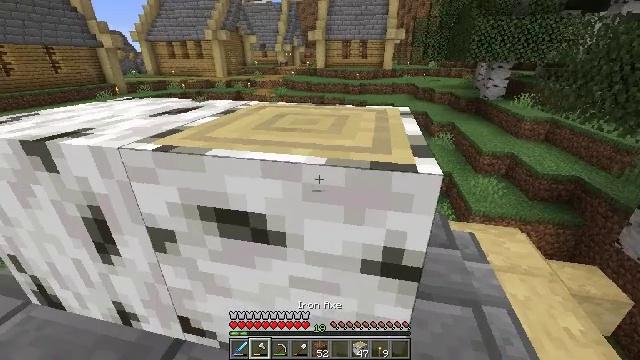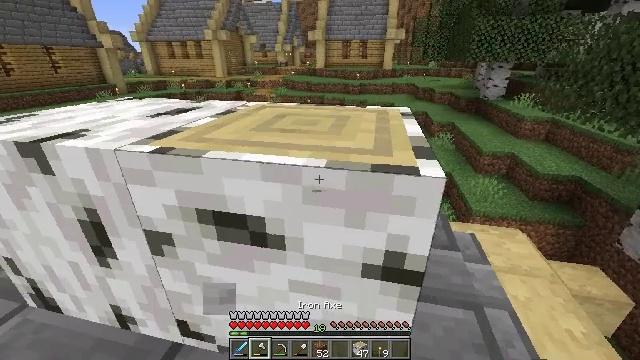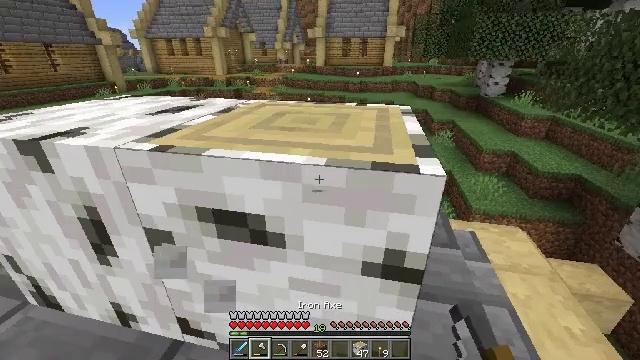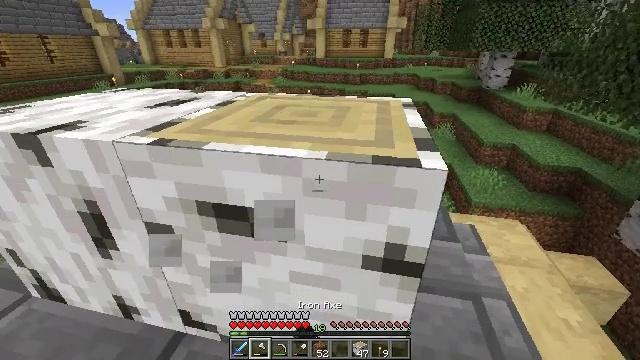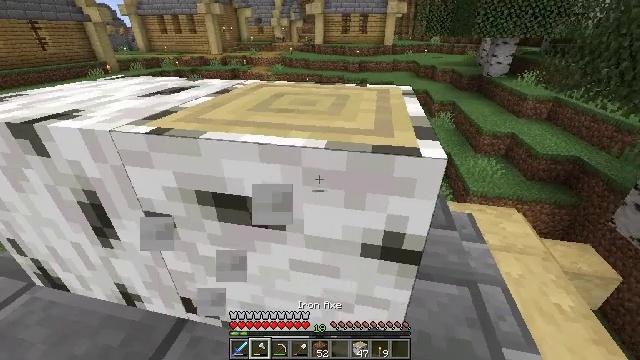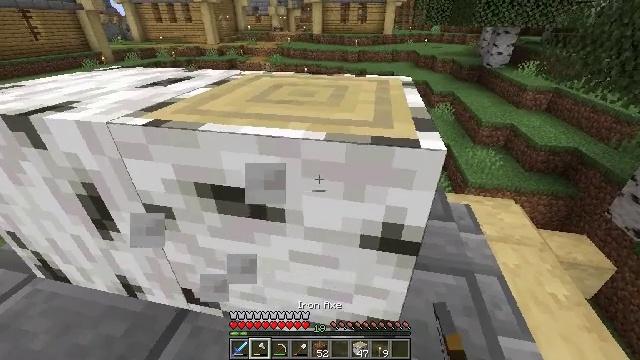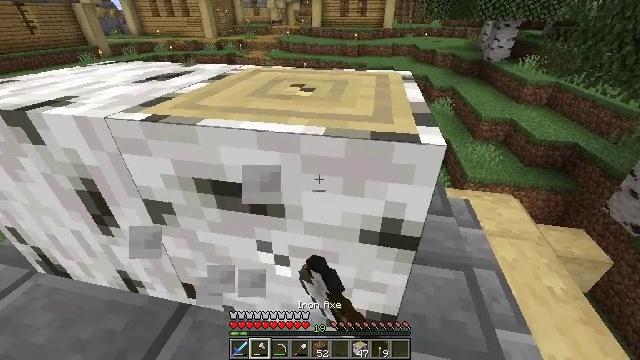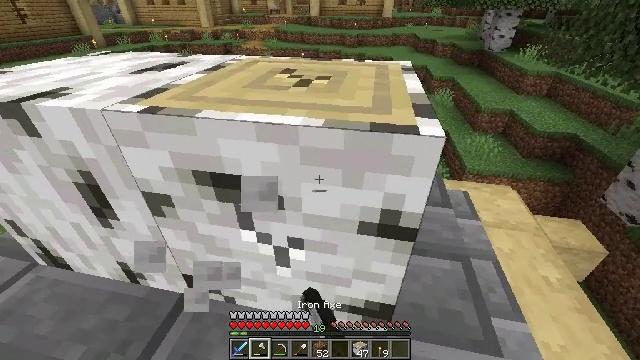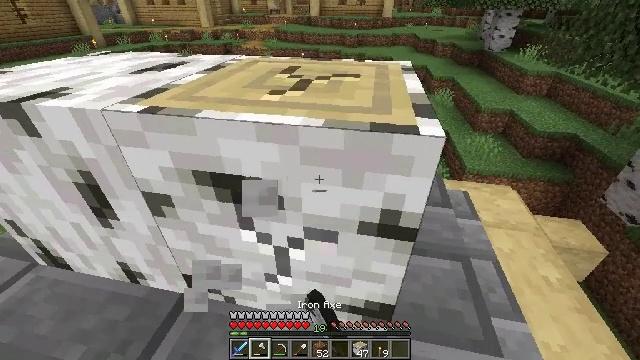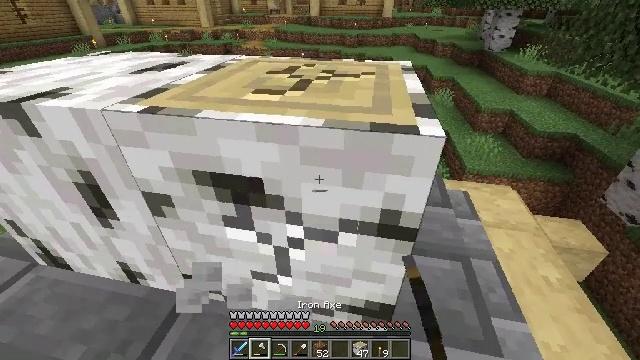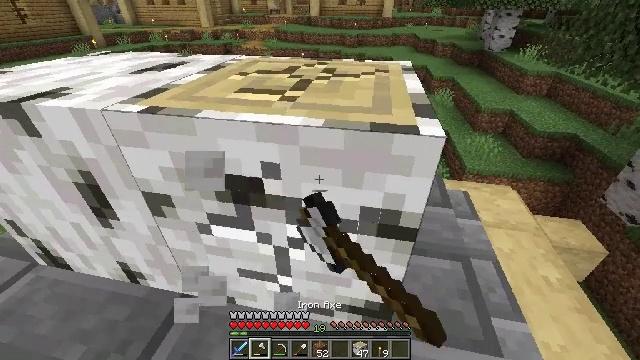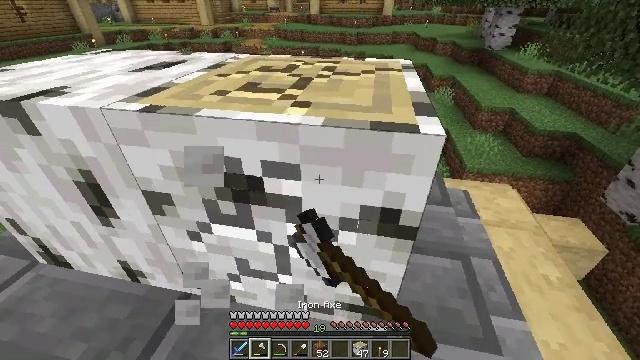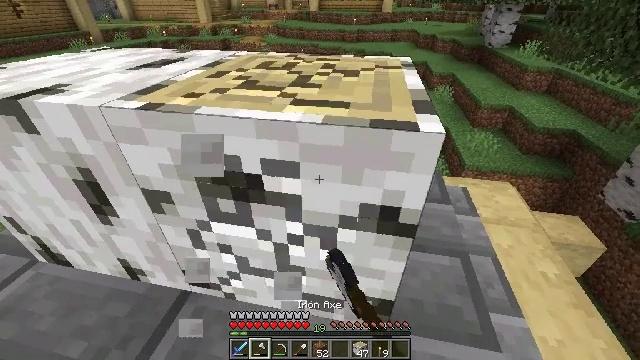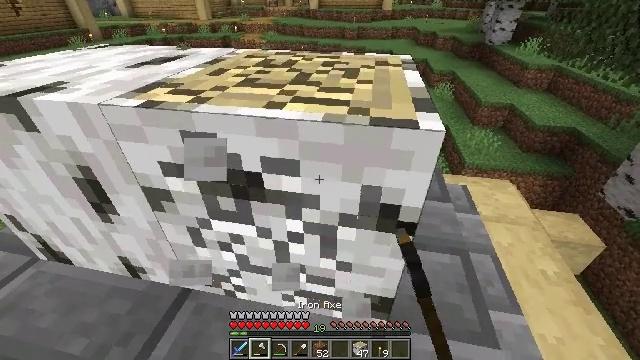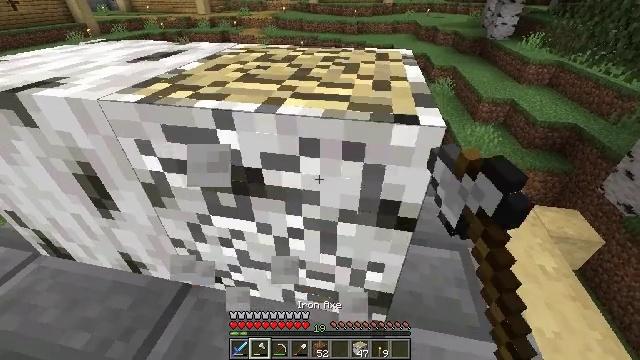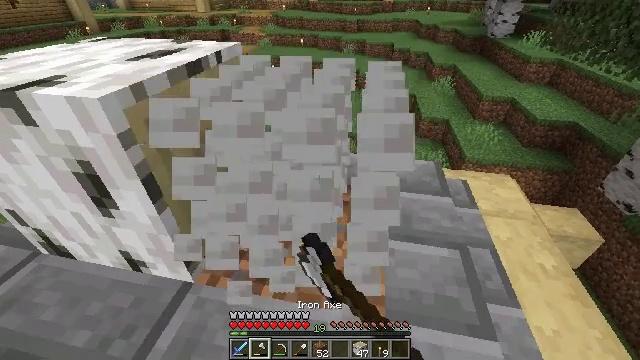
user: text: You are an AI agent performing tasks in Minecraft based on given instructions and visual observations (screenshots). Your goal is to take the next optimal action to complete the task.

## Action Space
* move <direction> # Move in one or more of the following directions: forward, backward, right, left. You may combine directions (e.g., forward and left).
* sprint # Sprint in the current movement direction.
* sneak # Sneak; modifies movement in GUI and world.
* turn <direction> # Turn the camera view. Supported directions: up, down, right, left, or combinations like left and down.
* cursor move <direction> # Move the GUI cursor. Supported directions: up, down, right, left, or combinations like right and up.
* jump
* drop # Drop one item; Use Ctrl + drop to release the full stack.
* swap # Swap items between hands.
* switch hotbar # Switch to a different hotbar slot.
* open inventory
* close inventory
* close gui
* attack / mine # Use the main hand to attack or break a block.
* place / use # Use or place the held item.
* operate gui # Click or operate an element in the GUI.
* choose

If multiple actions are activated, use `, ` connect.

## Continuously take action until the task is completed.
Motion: motion action
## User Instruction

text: Break the birch log in the forest.
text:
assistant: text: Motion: sneak, attack / mine
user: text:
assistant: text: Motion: sneak, attack / mine
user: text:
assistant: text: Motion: sneak, turn down, attack / mine
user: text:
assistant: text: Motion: sneak, turn down, attack / mine
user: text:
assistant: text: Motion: sneak, turn down, attack / mine
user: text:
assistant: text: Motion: sneak, turn down, attack / mine
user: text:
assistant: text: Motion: sneak, turn down, attack / mine
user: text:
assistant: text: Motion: sneak, attack / mine
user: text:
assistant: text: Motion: sneak, attack / mine
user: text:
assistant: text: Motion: sneak, attack / mine
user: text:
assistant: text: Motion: sneak, attack / mine
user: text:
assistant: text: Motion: sneak, attack / mine
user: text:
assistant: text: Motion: sneak, attack / mine
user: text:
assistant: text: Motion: sneak, attack / mine
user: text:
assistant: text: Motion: sneak, attack / mine
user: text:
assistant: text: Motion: sneak, attack / mine
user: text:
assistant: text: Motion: move forward, sneak, attack / mine
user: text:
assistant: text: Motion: move forward, sneak, attack / mine
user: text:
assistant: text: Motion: move forward, sneak, attack / mine
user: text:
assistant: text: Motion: sneak, attack / mine